Field crop: maize
Growth stage: 2
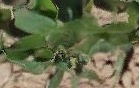
Species: maize